Question: I am getting an Syntax Error when processing the following lines of code. Especially on the AQ_Query.Open;
'''
procedure THauptfenster.Button1Click(Sender: TObject);
var
option: TZahlerArray;
begin
option := werZahlte;
AQ_Query.Close;
AQ_Query.SQL.Clear;
AQ_Query.SQL.Add('USE wgwgwg;');
AQ_Query.SQL.Add('INSERT INTO abrechnung ');
AQ_Query.SQL.Add('('datum', 'titel', 'betrag', 'waldemar', 'jonas', 'ali', 'ben')');
AQ_Query.SQL.Add(' VALUES ');
AQ_Query.SQL.Add('(:datum, :essen, :betrag, :waldemar, :jonas, :ali, :ben);');
AQ_Query.Parameters.ParamByName('datum').Value := DateToStr(mcDatum.Date);
AQ_Query.Parameters.ParamByName('essen').Value := ledTitel.Text;
AQ_Query.Parameters.ParamByName('betrag').Value := ledPreis.Text;
AQ_Query.Parameters.ParamByName('waldemar').Value := option[0];
AQ_Query.Parameters.ParamByName('jonas').Value := option[1];
AQ_Query.Parameters.ParamByName('ali').Value := option[2];
AQ_Query.Parameters.ParamByName('ben').Value := option[3];
AQ_Query.Open;
end;
'''
The error:

I am using MySQL Delphi 2010.
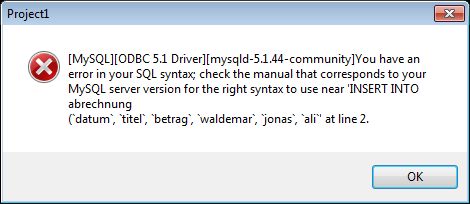
Answer: 1. USE and INSERT are two different SQL commands.
2. MySQL does not support so called "Batches".
=> you have to call these commands one-by-one